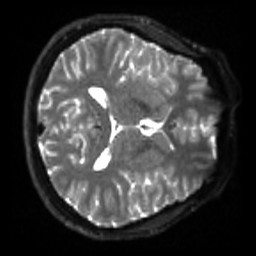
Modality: sbref
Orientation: axial
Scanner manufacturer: siemens
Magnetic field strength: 3 T
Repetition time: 4 s
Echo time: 0.0594 s